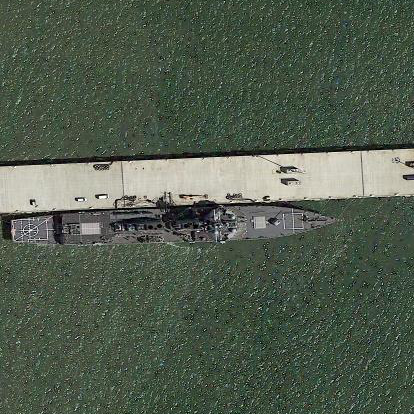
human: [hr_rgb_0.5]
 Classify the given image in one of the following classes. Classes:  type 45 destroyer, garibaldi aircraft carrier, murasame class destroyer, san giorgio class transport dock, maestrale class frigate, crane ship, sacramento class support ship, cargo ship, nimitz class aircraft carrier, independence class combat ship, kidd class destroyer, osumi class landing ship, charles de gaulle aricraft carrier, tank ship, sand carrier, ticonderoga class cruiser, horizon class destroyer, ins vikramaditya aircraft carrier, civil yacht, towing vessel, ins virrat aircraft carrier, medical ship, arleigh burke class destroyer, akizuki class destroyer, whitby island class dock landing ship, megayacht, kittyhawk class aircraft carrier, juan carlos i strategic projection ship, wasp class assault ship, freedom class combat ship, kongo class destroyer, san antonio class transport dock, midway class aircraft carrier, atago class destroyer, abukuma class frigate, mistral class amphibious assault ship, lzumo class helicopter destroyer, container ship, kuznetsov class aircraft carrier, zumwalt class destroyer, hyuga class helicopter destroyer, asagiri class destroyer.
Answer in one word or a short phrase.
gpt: Arleigh Burke class destroyer